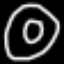
Label: donut